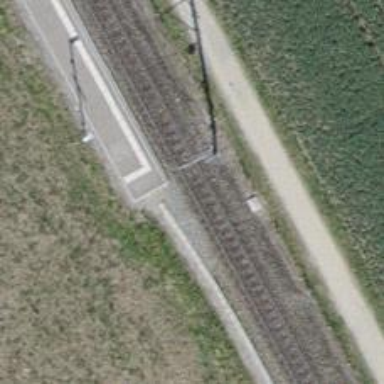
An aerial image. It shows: Narrow-gauge railway track electrified by contact line.